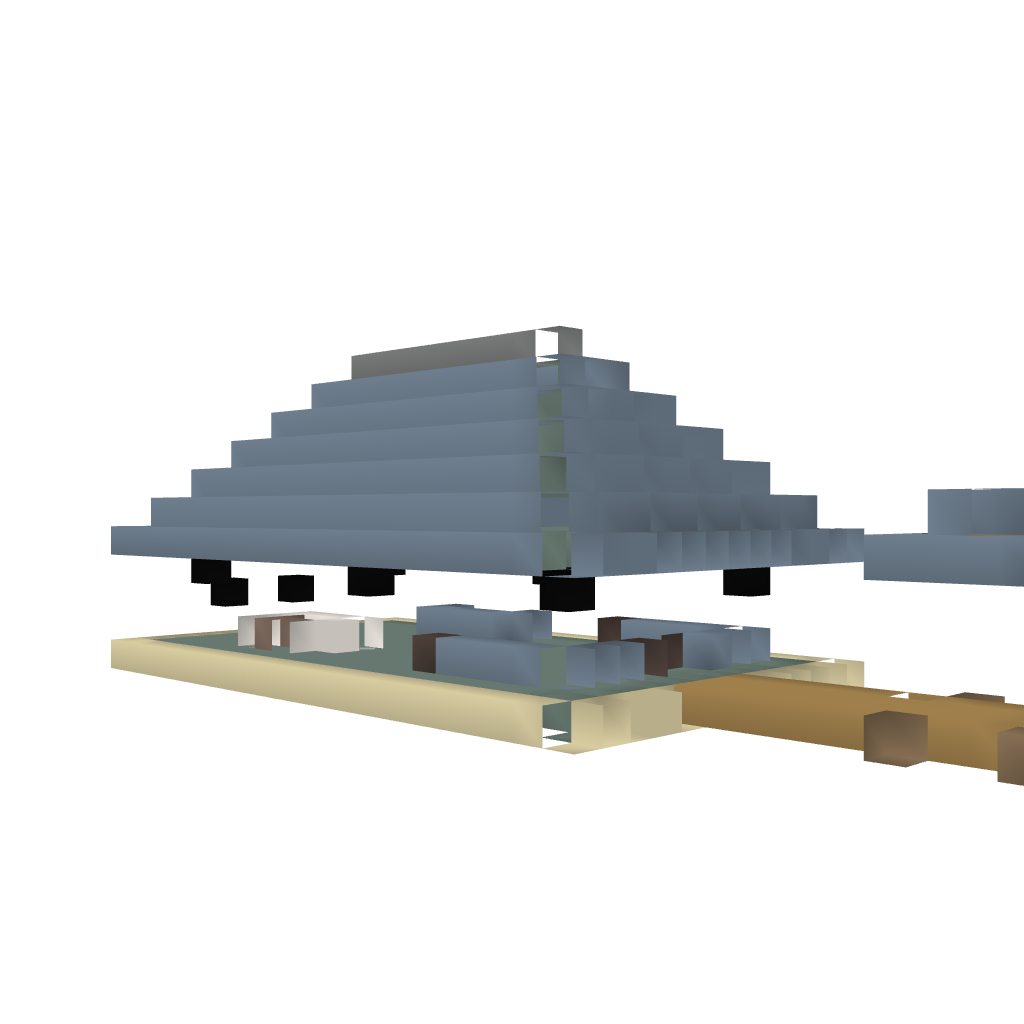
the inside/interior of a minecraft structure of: Beach House with Carmine